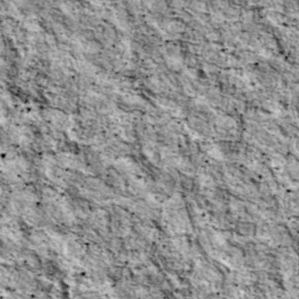
Label: non_frost